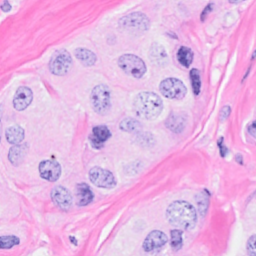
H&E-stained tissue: Breast